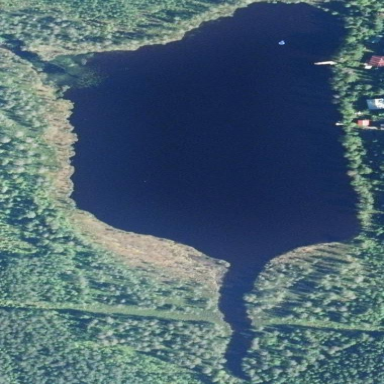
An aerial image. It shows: Serene lake surrounded by nature.